Question: I am facing a weird problem with a text field on my page. This HTML structure is generated by some Java code (which is very cluttered and written years back). The problem I am facing is, when I click on the text field (Highlighted in the snapshot), the cursor positions itself on the second field instead of the very first one. This happens only with this particular column only. I have shared the basic HTML structure of one of this table (though its cluttered please bear with me).
HTML: <URL>

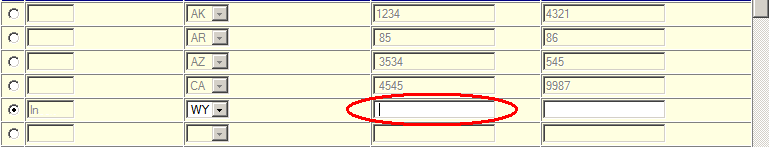
Answer: try to change
'''
VALUE=" "
'''
to
'''
VALUE=""
'''